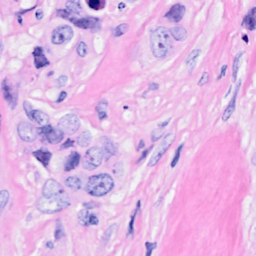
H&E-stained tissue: Breast